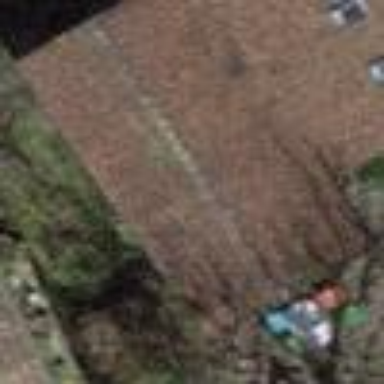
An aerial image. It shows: Building with tile roof.